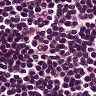
Metastatic tissue present: no